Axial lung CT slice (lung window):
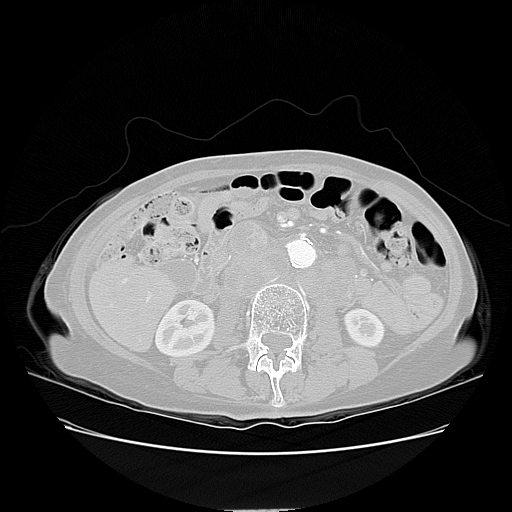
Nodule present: no